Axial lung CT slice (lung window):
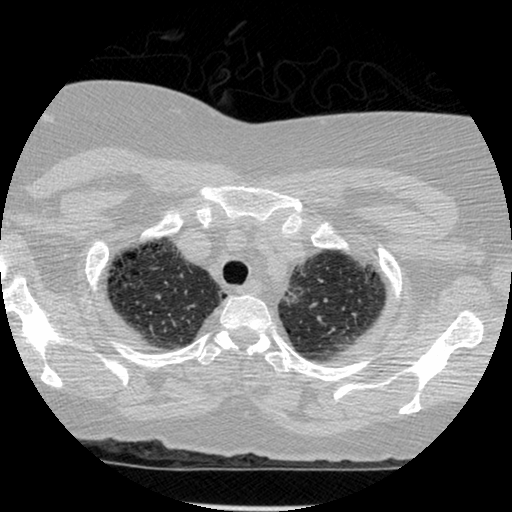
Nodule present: no